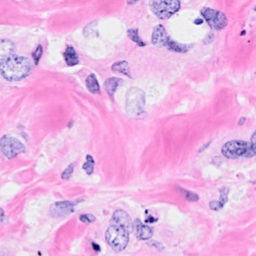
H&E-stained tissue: Breast